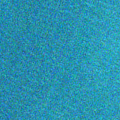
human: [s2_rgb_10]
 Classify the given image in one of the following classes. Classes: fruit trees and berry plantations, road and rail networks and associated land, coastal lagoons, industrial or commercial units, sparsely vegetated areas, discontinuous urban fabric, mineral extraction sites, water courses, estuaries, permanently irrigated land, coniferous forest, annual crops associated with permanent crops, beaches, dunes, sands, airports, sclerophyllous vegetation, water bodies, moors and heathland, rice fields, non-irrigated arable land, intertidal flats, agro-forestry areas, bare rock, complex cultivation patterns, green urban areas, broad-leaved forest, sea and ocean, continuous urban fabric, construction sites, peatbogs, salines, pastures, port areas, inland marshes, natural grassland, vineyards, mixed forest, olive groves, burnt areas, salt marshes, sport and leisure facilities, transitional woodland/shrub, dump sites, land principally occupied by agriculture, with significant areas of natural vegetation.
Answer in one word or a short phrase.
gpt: sea and ocean